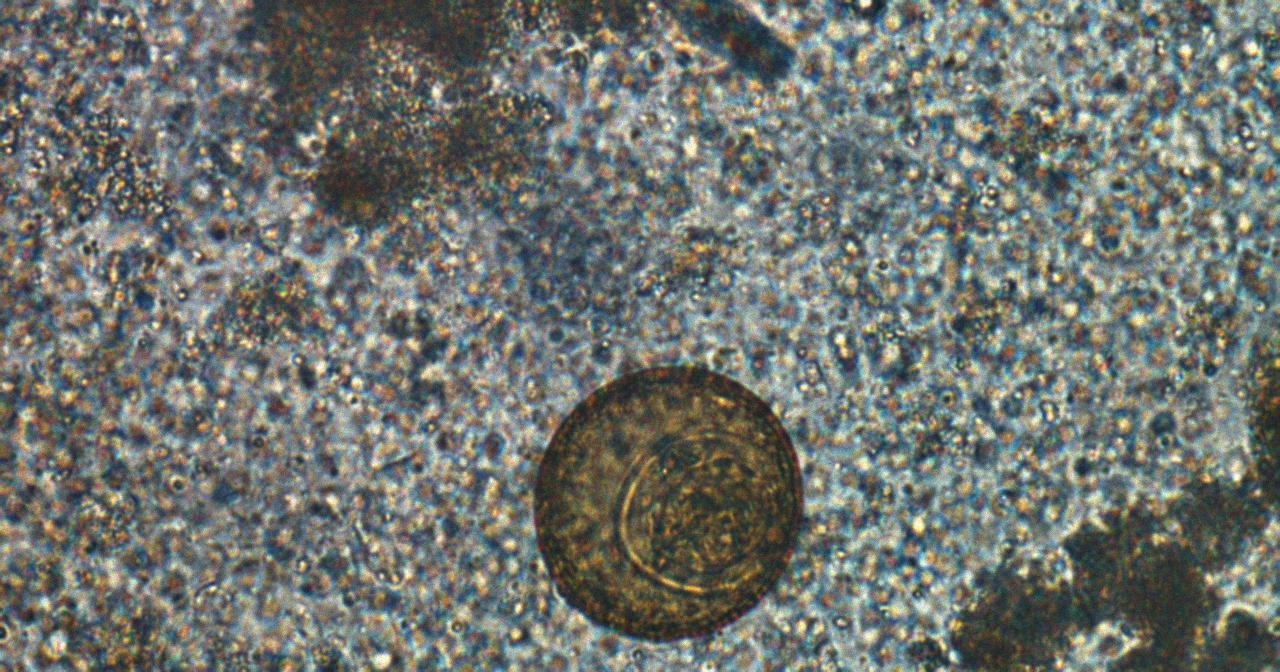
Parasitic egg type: Hymenolepis diminuta